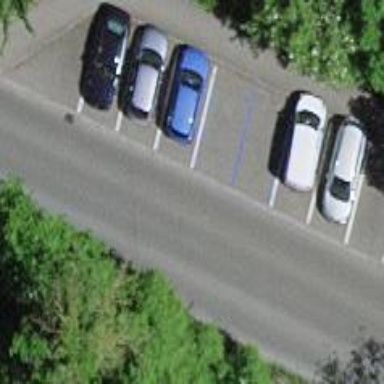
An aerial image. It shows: Street-side parking area.